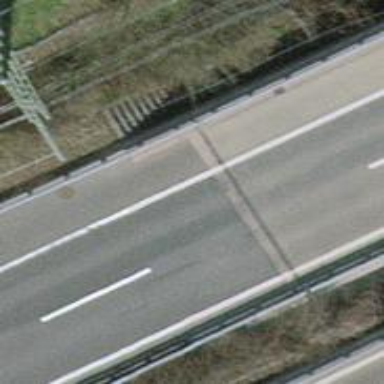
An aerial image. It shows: Motorway bridge with asphalt surface.